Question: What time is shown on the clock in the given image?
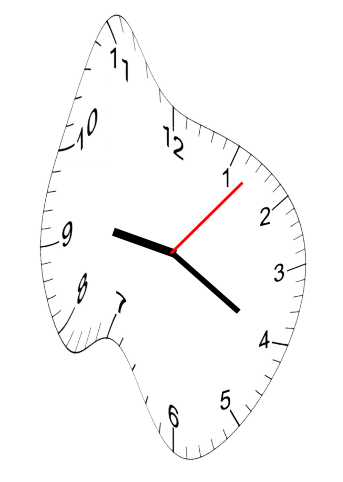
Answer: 09:20:07